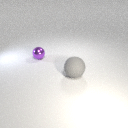
large gray rubber sphere to the right of small purple metal sphere